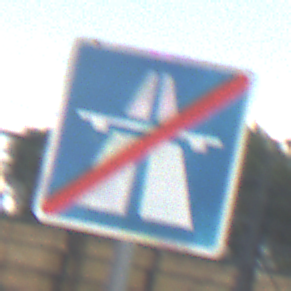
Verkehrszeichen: EndeAutbahn
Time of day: MorningAfternoon
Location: Outdoor (RoadRail)
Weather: PartlyCloudy
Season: NotSpecified
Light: Natural